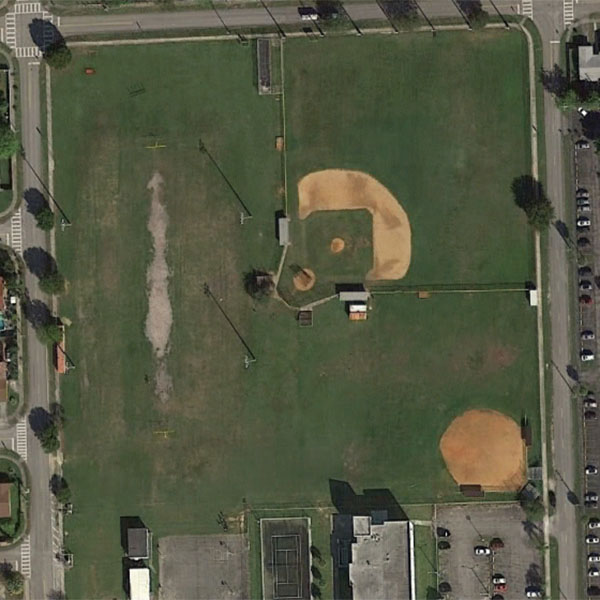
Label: BaseballField